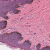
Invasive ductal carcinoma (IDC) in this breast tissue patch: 0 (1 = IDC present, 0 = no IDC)